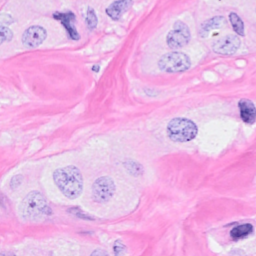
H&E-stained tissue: Breast